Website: lowes
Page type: payment
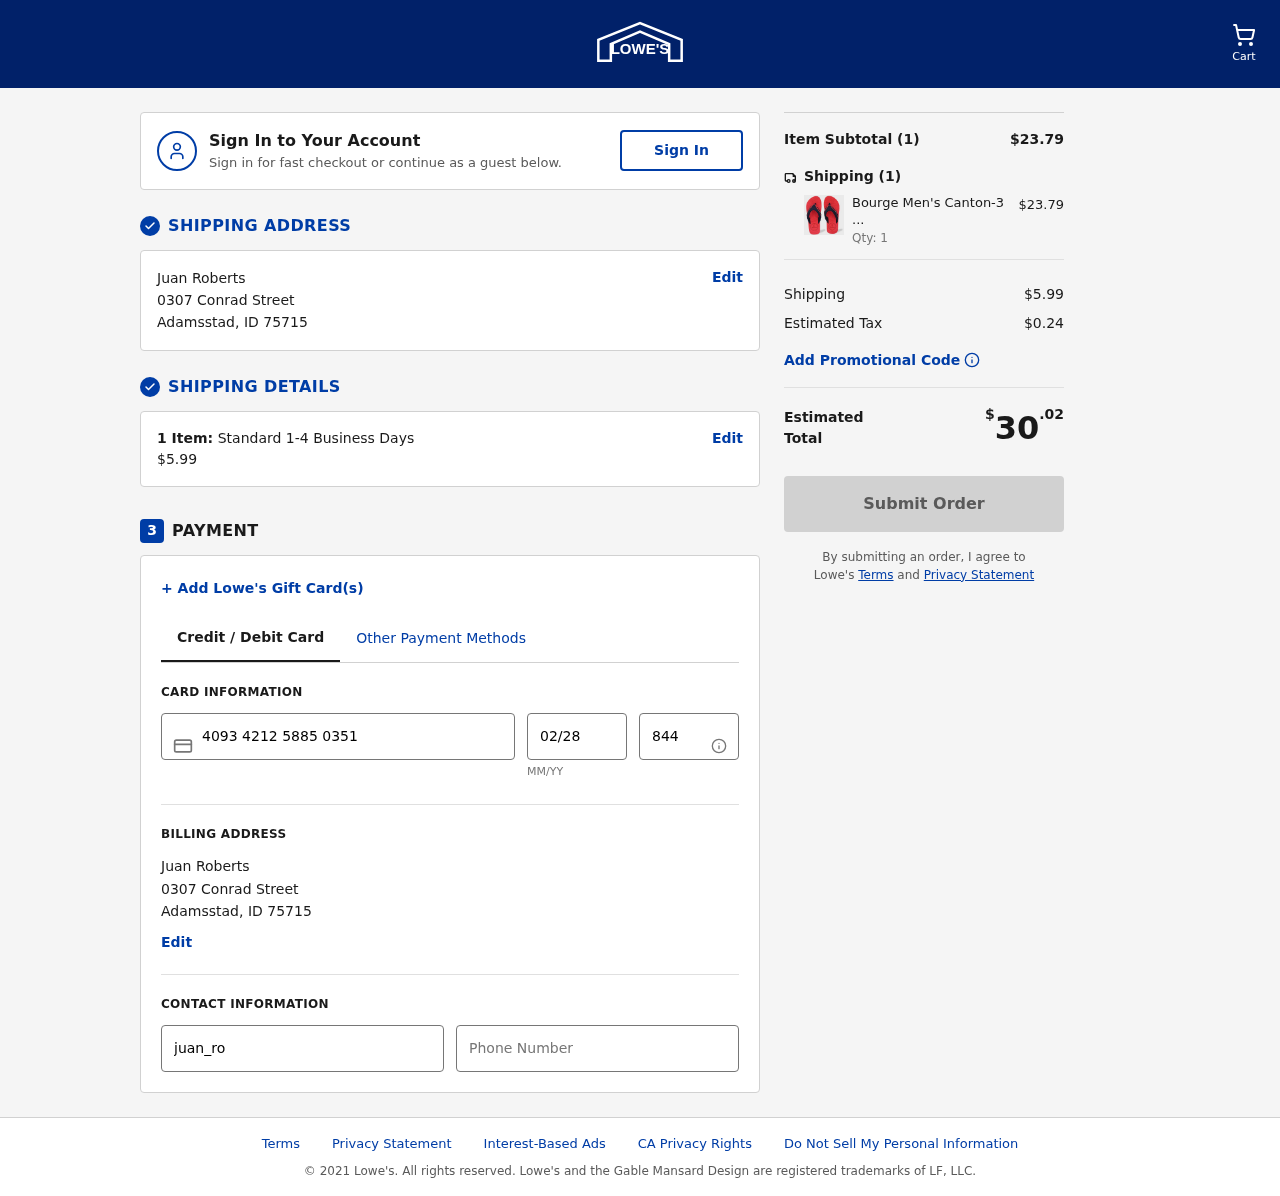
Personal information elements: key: PII_CARD_CVV
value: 844
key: PII_CARD_EXPIRY
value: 02/28
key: PII_CARD_NUMBER
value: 4093 4212 5885 0351
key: PII_CITY
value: Adamsstad
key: PII_EMAIL
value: juan_roberts@yahoo.com
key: PII_FULLNAME
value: Juan Roberts
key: PII_PHONE
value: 7978370944
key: PII_POSTCODE
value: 75715
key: PII_STATE_ABBR
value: ID
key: PII_STREET
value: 0307 Conrad Street
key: PII_FULLNAME2
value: Juan Roberts
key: PII_CITY2
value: Adamsstad
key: PII_STATE_ABBR2
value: ID
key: PII_POSTCODE_FULL
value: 75715
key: PII_POSTCODE_NUMERIC
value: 75715
Product elements: key: PRODUCT1_NAME
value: Bourge Men's Canton-3 Red Flip Flops-8 UK (42 EU) (9 US) (Canton-3-08)
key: PRODUCT1_PRICE
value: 23.79
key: PRODUCT1_QUANTITY
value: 1
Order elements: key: ORDER_NUM_ITEMS
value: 1
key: ORDER_SHIPPING_COST
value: $5.99
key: ORDER_NUM_ITEMS2
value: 1
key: ORDER_SUBTOTAL
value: $23.79
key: ORDER_NUM_ITEMS3
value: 1
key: ORDER_SHIPPING_COST2
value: $5.99
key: ORDER_TAX
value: $0.24
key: ORDER_TOTAL
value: $30.02